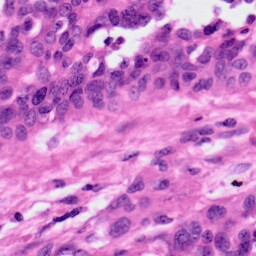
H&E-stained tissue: Ovarian